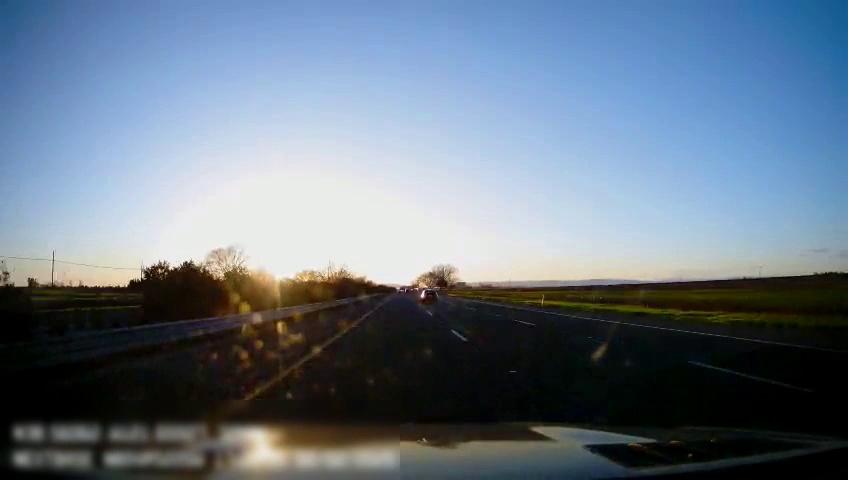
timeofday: Day
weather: Sunny
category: Drivable Space
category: Vehicles | Car
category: Lanes | Alternate Lane
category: Lanes | Current Lane
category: Lanes | Current Lane
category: Lanes | Alternate Lane
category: Traffic | Signs